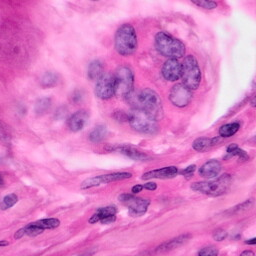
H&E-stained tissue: Pancreatic